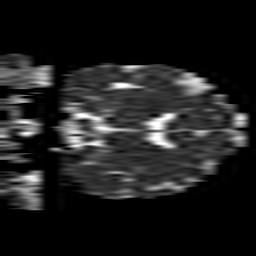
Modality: ADC
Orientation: coronal
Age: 52
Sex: female
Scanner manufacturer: philips
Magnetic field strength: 1.5 T
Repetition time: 3.272 s
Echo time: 0.06922 s